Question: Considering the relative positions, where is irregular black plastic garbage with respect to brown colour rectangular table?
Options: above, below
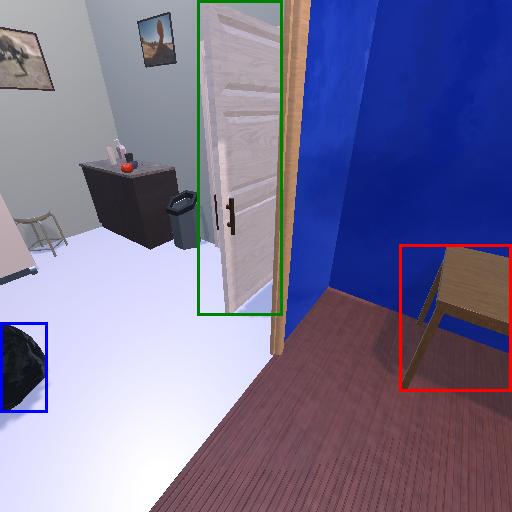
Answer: above